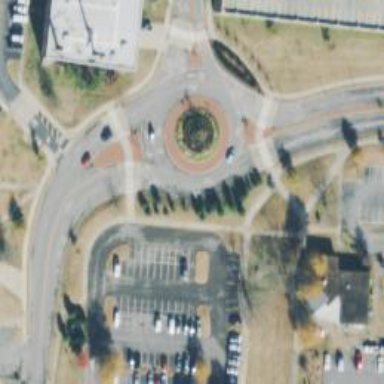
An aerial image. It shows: Roundabout on residential road with asphalt surface.